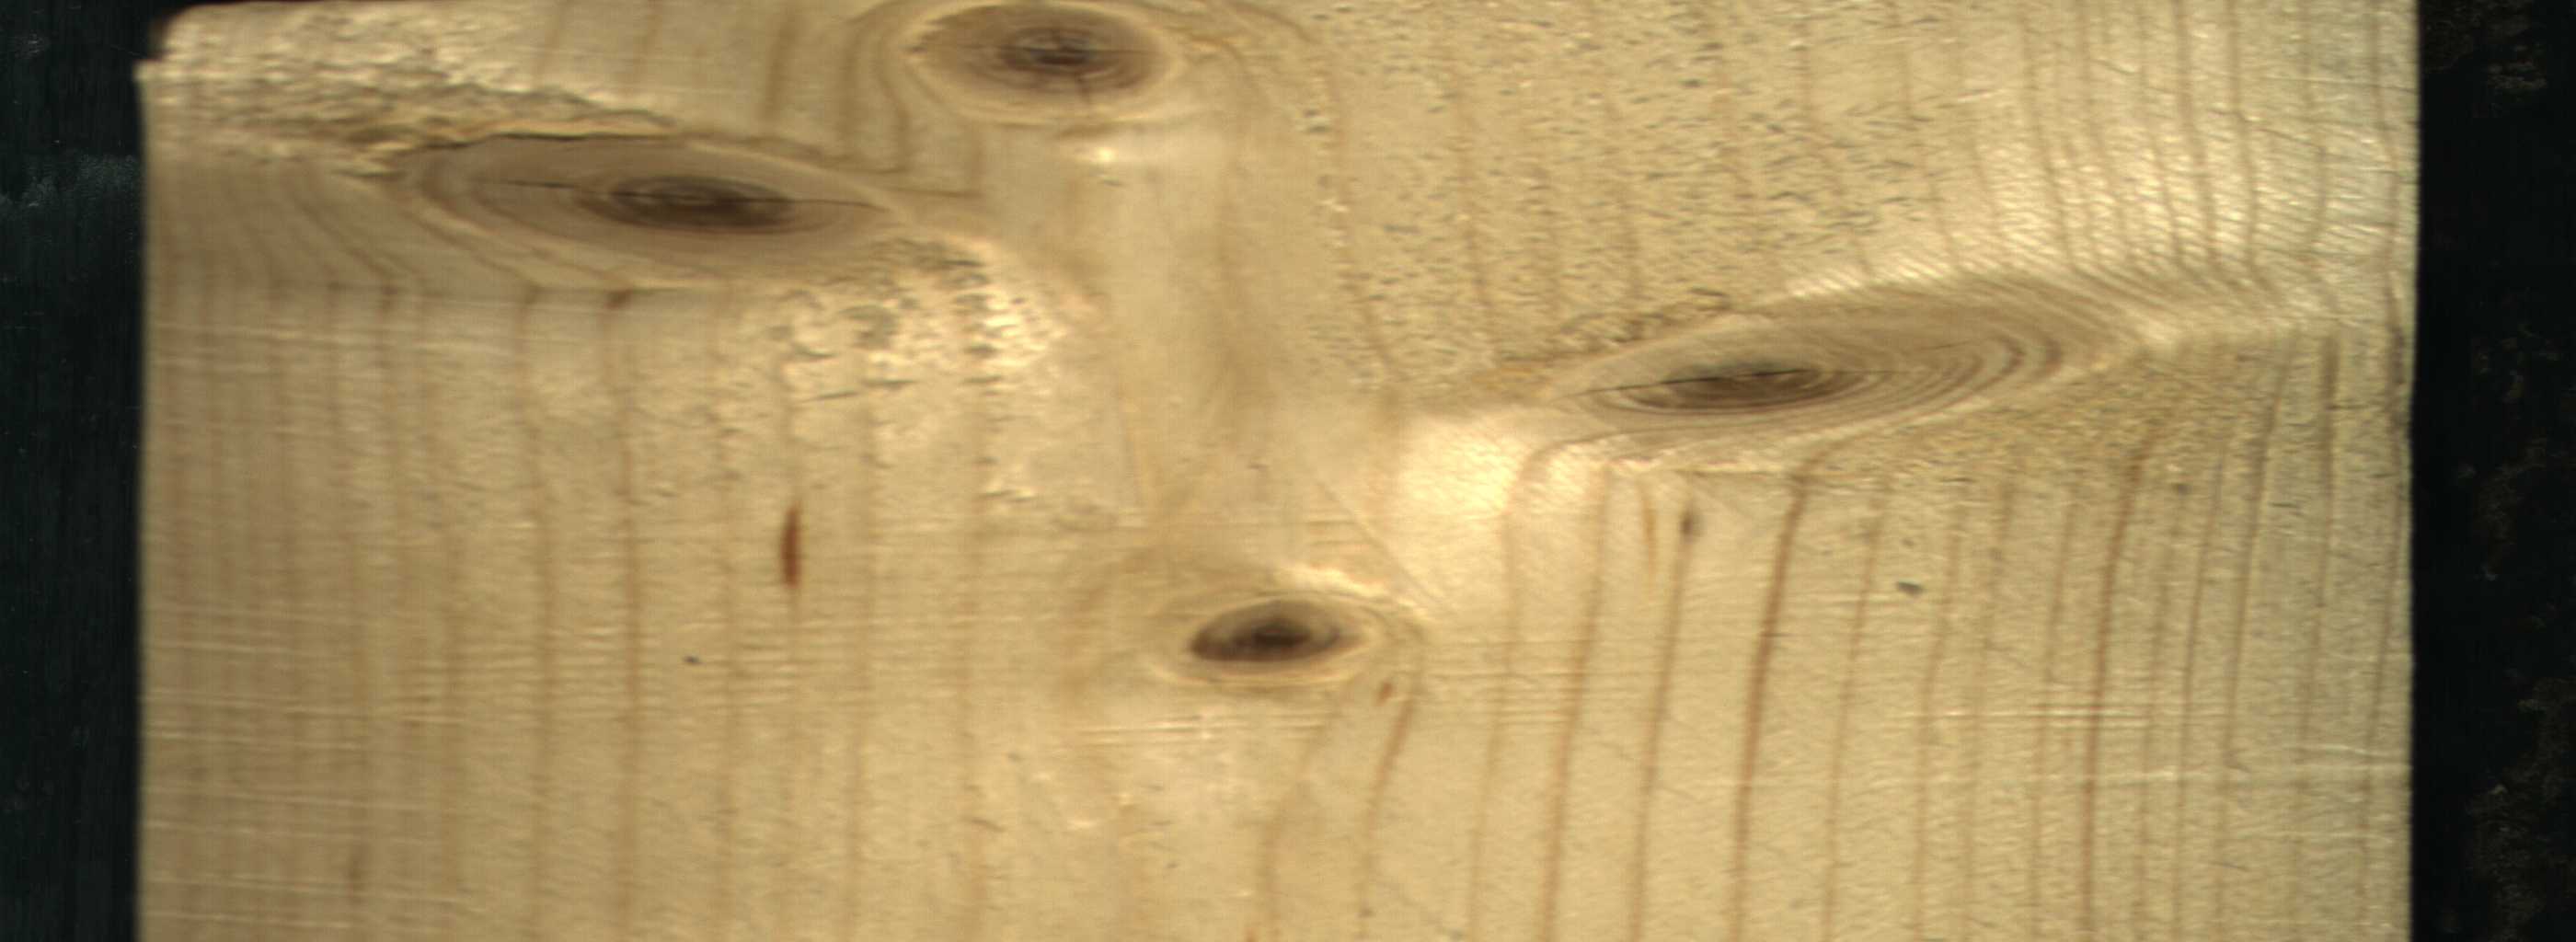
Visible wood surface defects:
resin
knot_with_crack
knot_with_crack
knot_with_crack
Dead_Knot